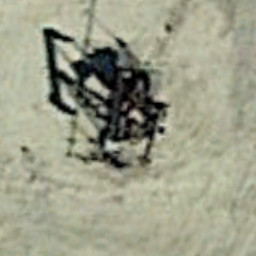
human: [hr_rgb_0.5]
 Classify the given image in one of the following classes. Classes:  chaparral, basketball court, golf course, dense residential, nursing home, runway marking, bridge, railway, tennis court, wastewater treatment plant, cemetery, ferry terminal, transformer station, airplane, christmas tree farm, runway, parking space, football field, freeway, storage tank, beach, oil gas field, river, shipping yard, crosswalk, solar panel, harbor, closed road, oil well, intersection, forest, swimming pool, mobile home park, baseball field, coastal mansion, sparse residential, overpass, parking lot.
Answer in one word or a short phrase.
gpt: oil well